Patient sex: F
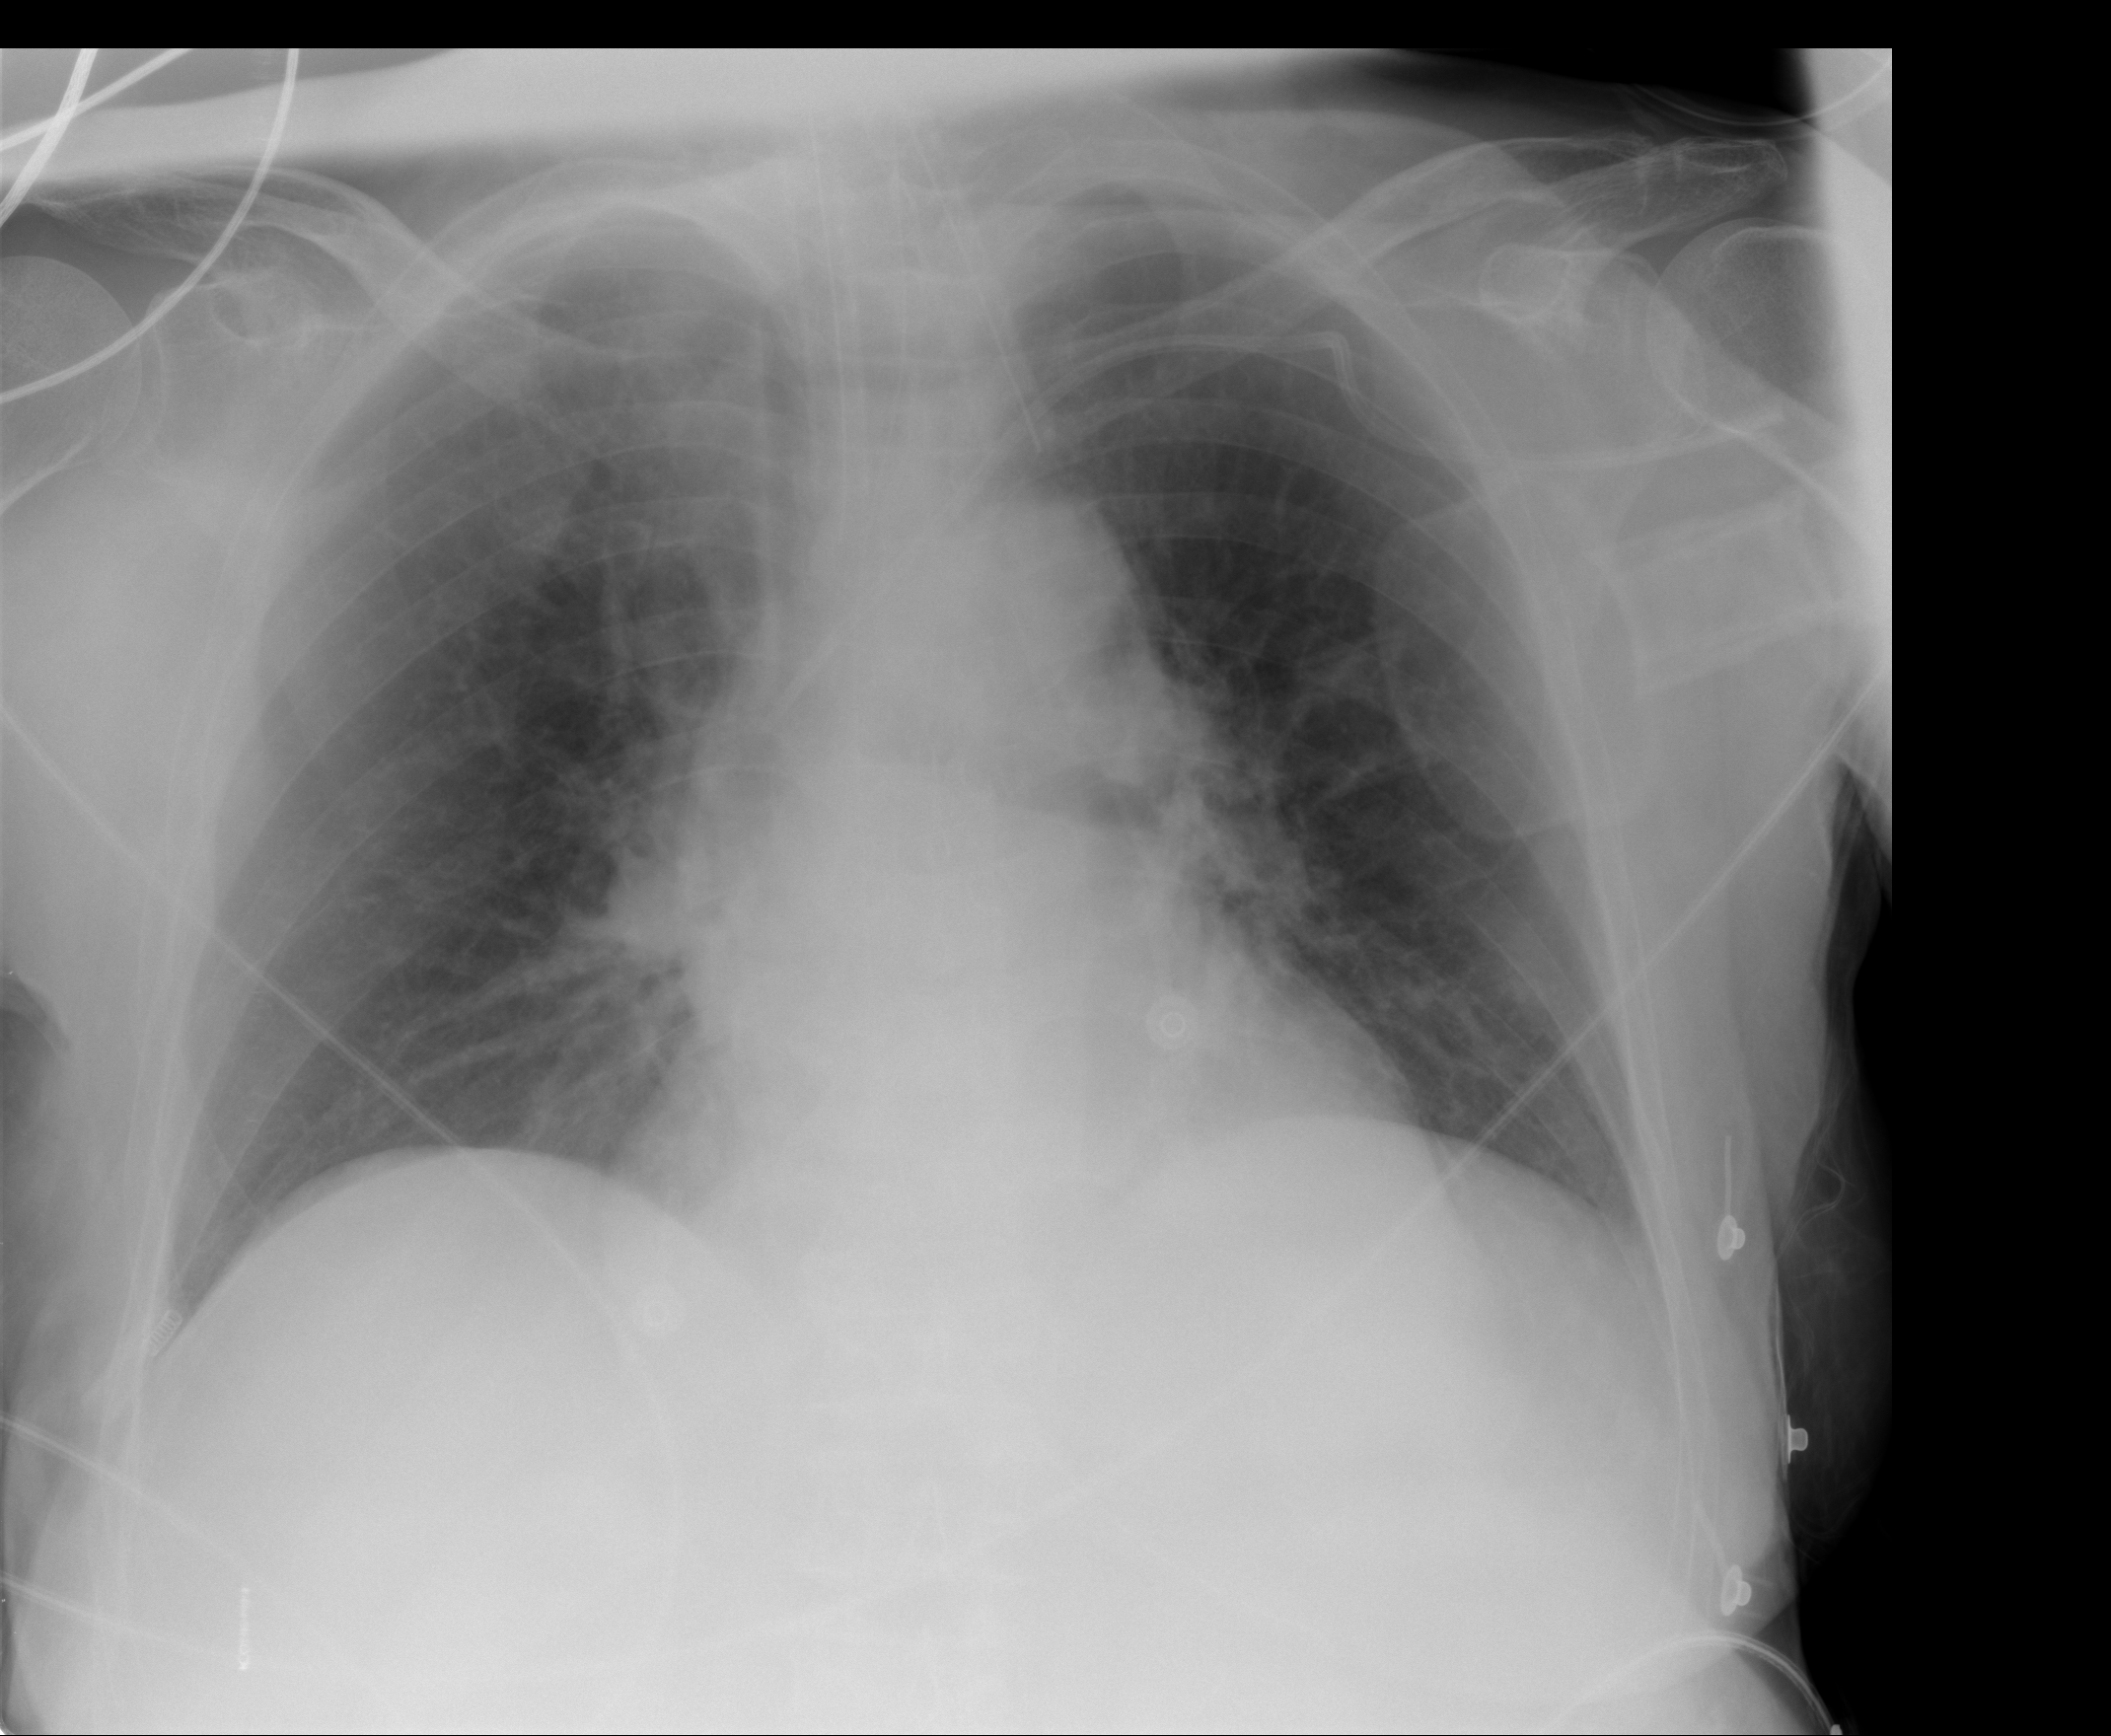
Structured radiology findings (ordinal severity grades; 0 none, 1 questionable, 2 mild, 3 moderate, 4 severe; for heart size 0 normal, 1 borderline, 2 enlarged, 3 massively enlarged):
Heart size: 0
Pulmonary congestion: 1
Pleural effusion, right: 0
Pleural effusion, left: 0
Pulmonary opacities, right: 0
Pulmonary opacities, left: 0
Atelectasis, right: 0
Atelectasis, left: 0